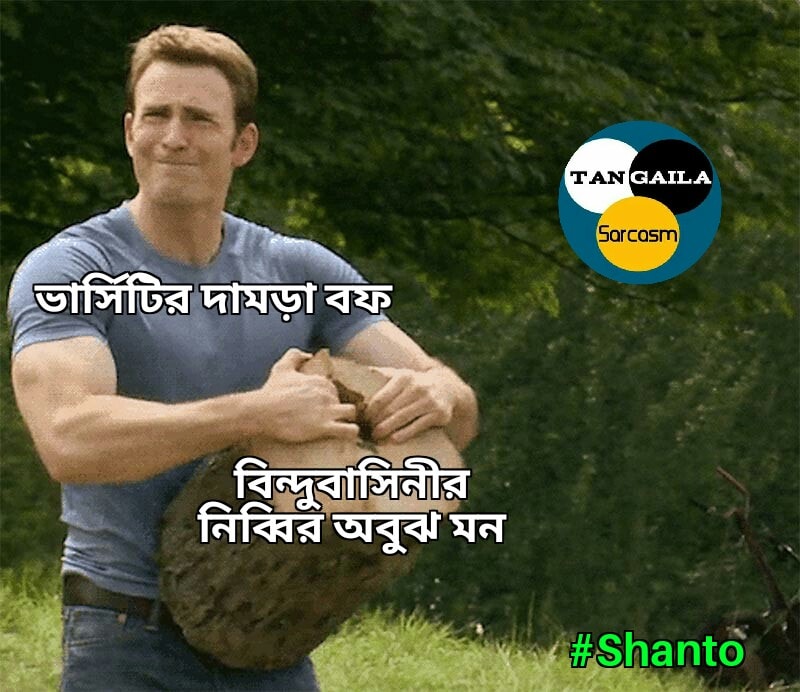
Caption: ভার্সিটির দামড়া বফ     বিন্দুবাসিনীর নিব্বির অবুঝ মন
Label: non-hate